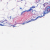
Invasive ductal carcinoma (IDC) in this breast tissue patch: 0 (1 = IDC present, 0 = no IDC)